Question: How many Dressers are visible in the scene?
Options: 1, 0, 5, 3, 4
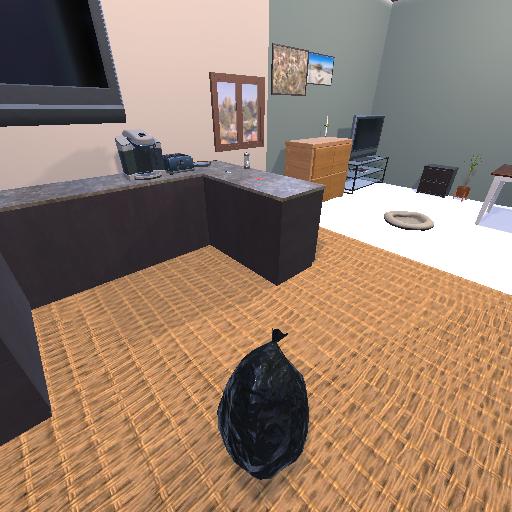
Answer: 1